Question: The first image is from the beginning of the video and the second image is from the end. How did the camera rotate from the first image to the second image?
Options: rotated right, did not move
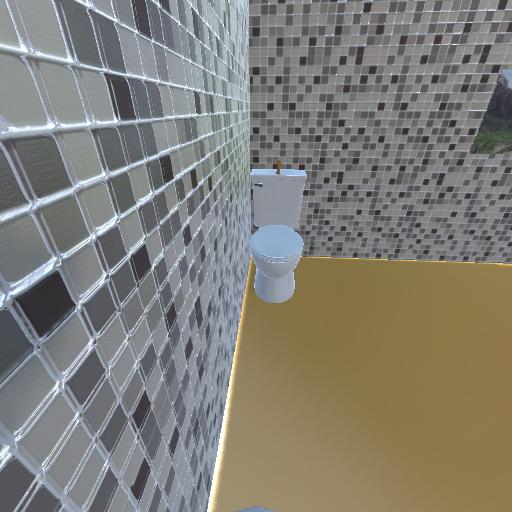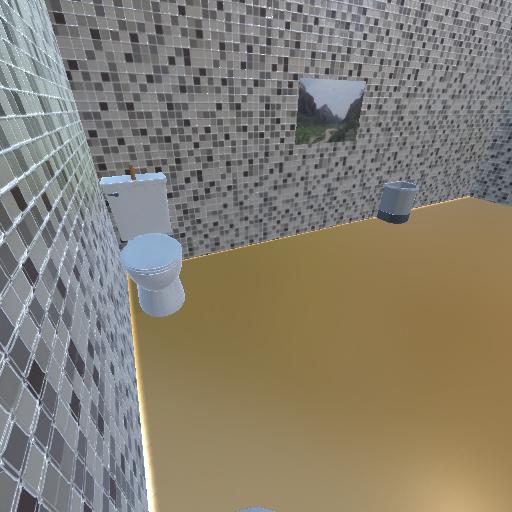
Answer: rotated right